Interaction volume radius: 5 \u00c5
Interaction volume height: 40 \u00c5
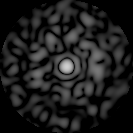
Disorder parameter: 0.8292